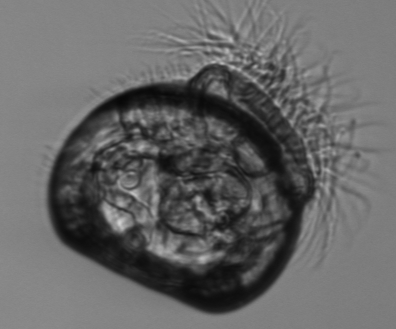
Label: shellfish_larvae